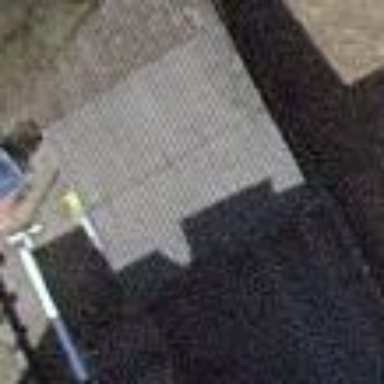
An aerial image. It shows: Garage.